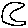
Label: moon